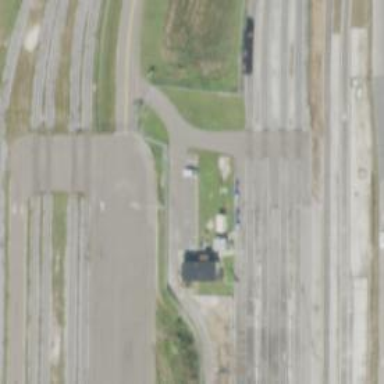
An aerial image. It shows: Railway yard.